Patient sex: M
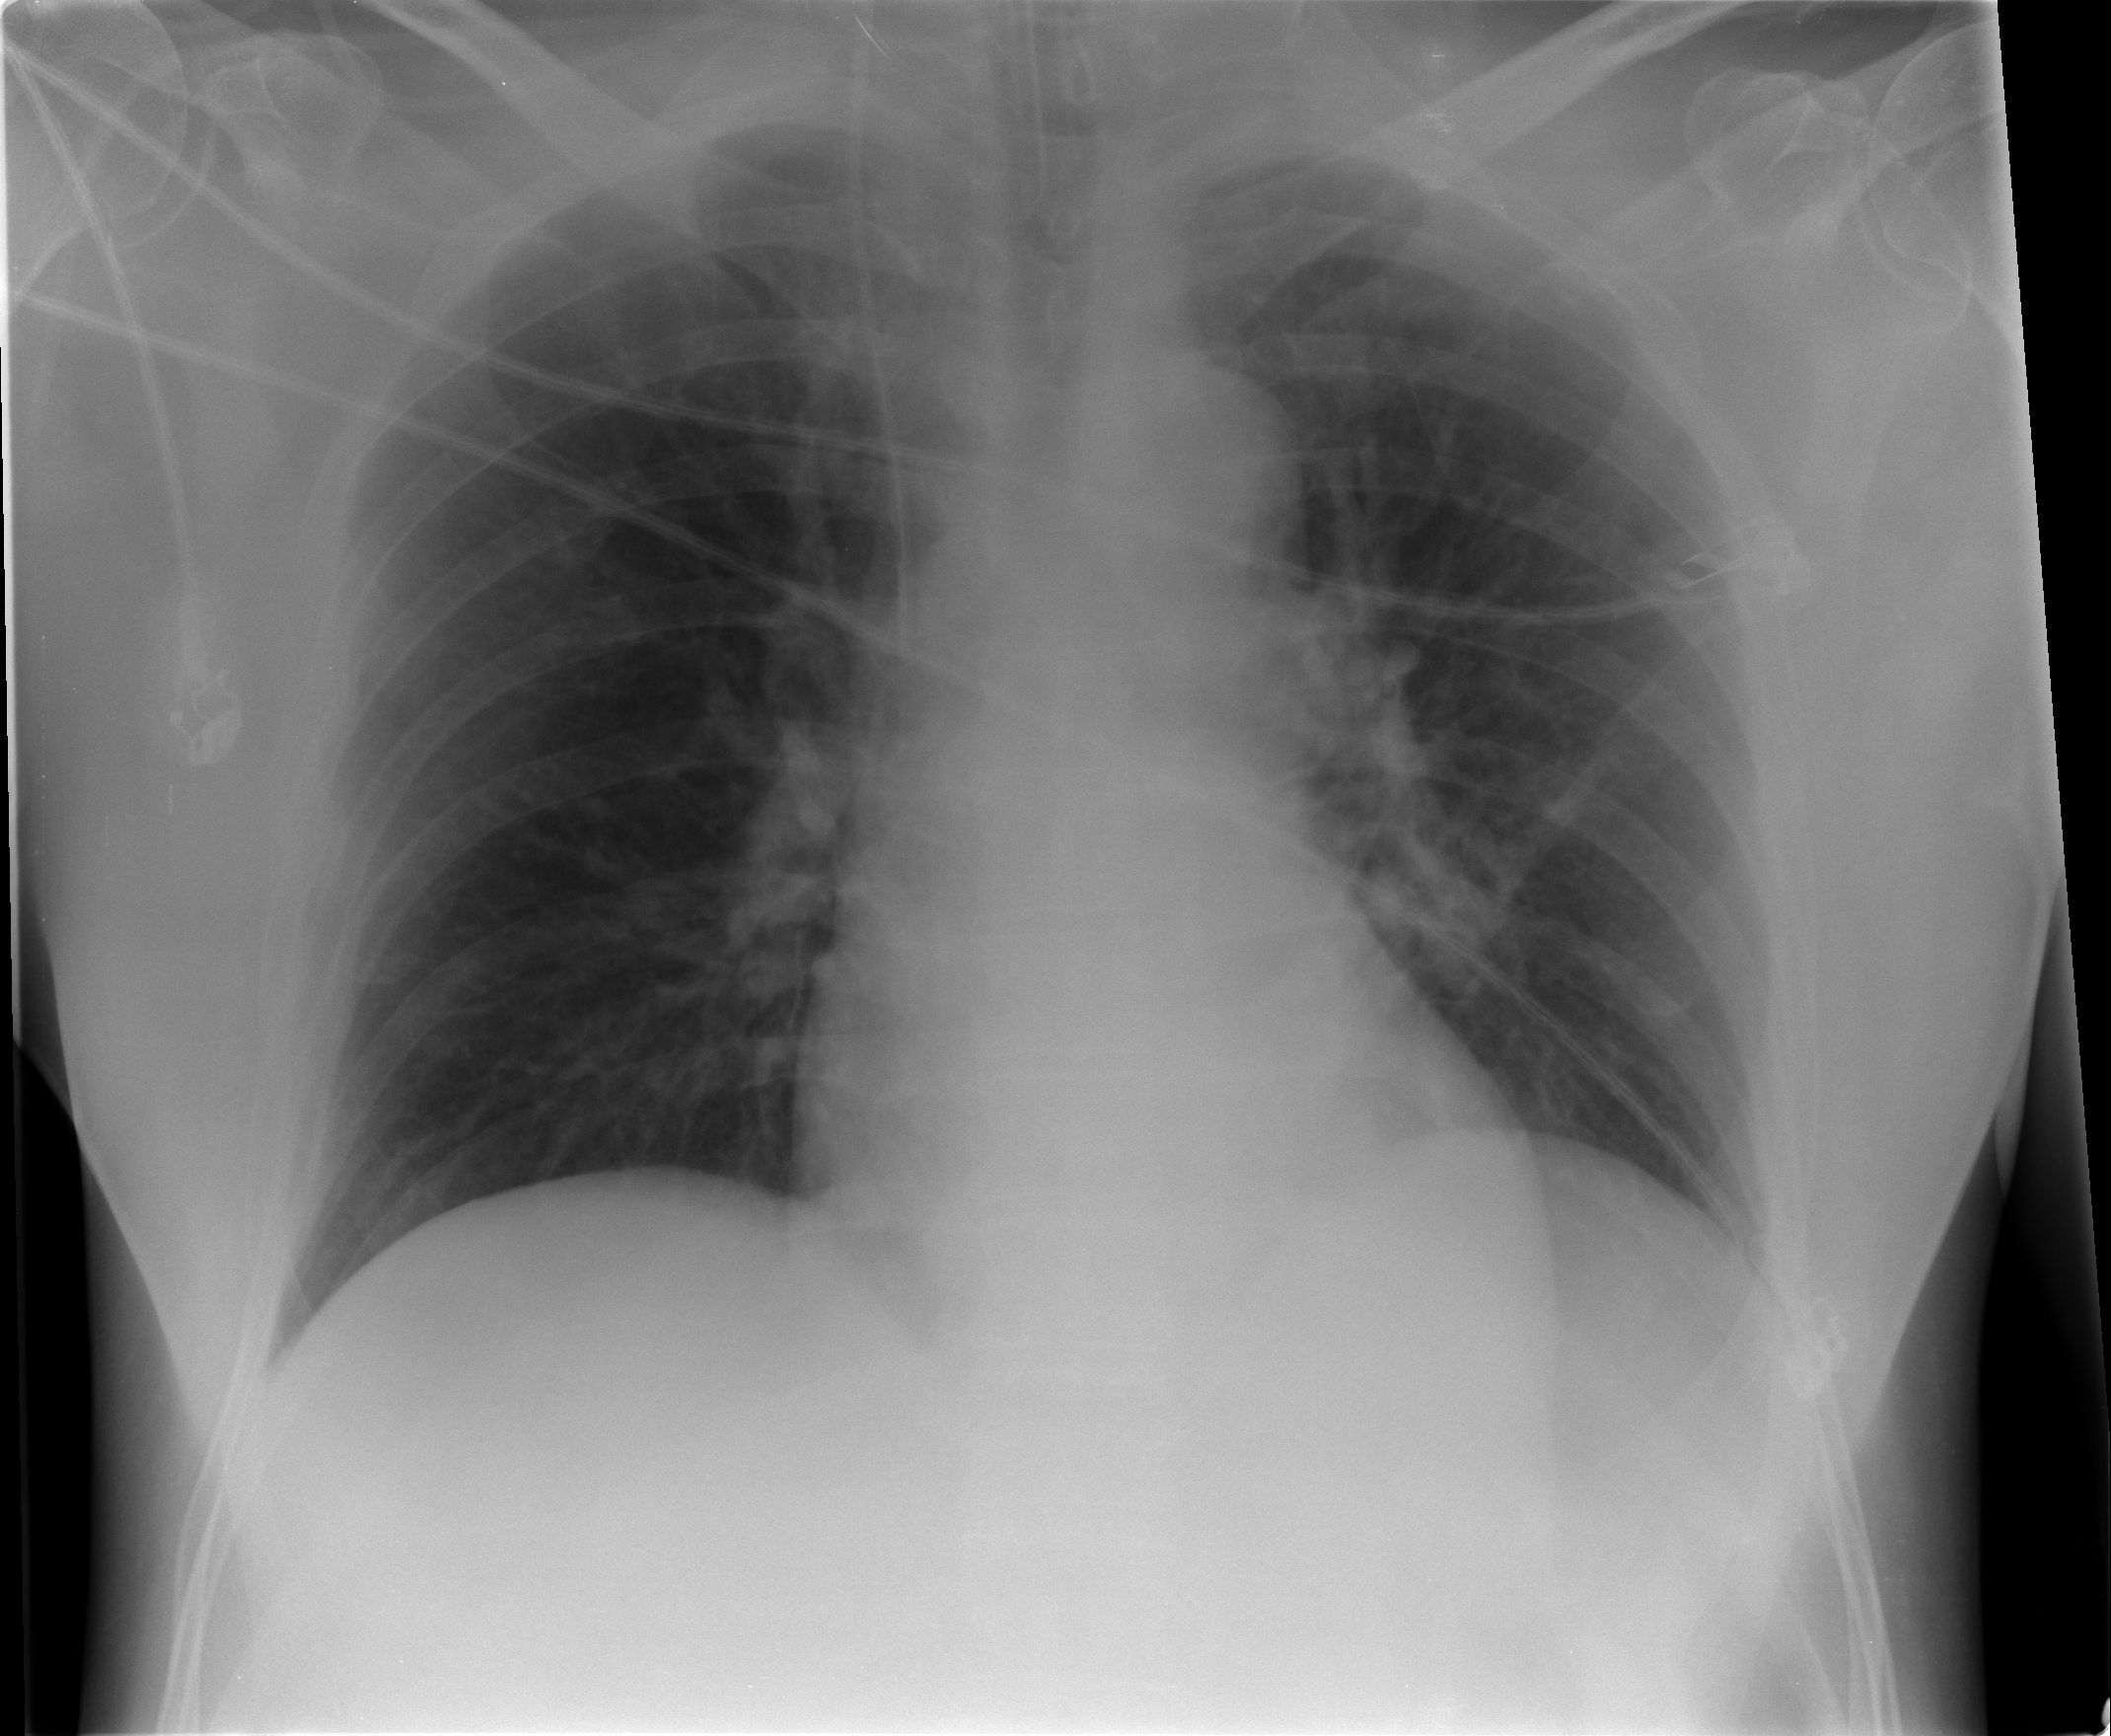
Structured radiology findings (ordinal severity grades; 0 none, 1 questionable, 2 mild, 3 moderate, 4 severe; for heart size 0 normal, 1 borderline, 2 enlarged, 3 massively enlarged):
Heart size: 0
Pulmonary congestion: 1
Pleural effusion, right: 0
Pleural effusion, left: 0
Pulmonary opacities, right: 0
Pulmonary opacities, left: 0
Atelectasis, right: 0
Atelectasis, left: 0